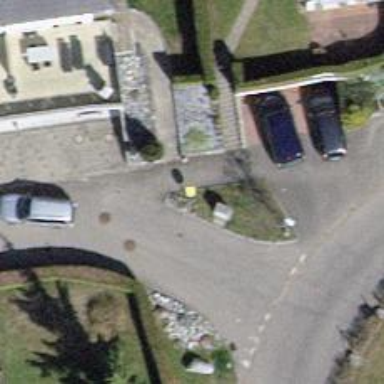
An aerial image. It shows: Pillar post box is available as amenity.